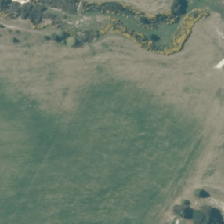
Land cover: urban_parkland